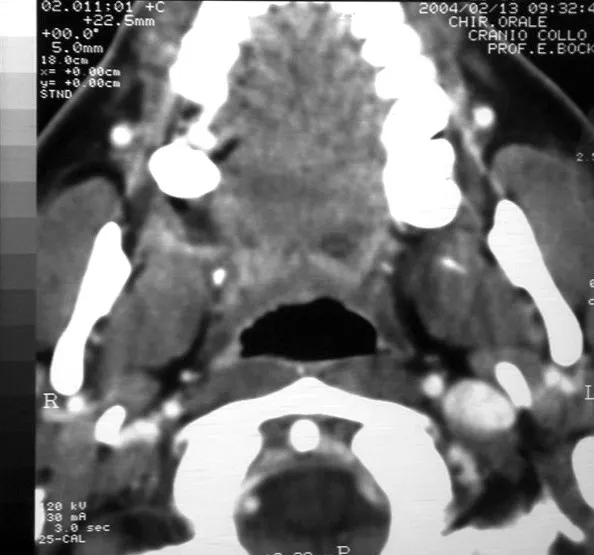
Preoperative CT image.
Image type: radiology (ct)